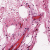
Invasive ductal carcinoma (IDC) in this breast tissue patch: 0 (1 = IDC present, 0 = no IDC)